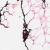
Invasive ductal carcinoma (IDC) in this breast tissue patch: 0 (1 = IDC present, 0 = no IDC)